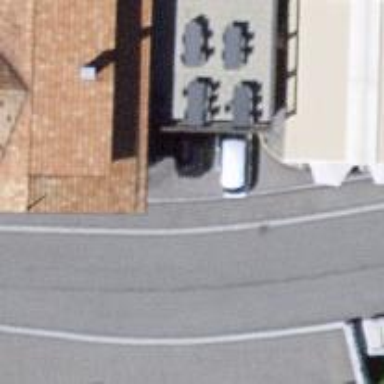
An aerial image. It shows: Charging station.